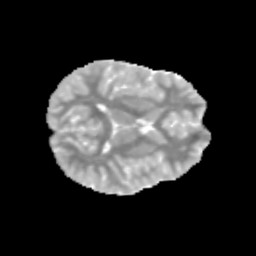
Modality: MD
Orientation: axial
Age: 13
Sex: male
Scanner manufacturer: siemens
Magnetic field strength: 3 T
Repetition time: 3.8 s
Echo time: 0.07 s